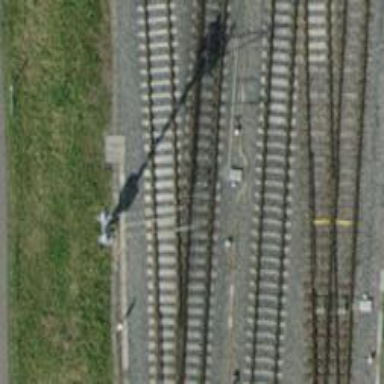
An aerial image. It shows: Single railway track with electrification through contact line.